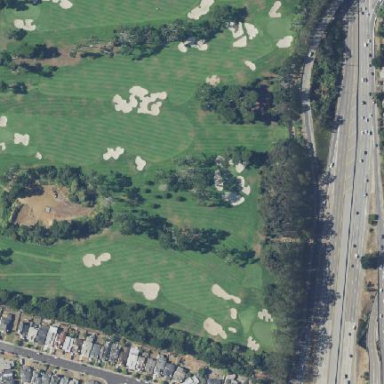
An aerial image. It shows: Area of rough grass used for golf.